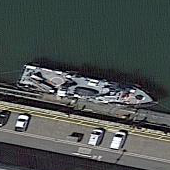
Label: civil